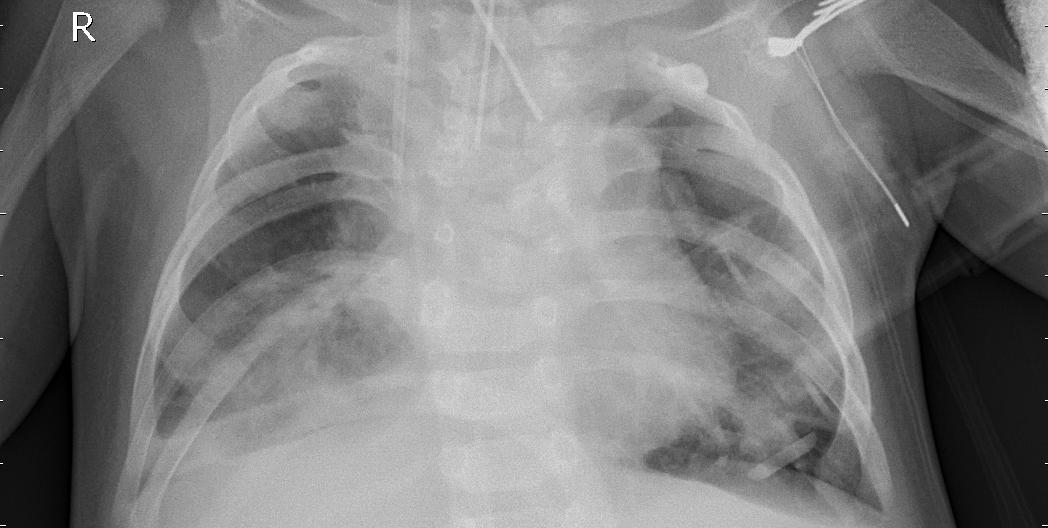
Diagnosis: PNEUMONIA